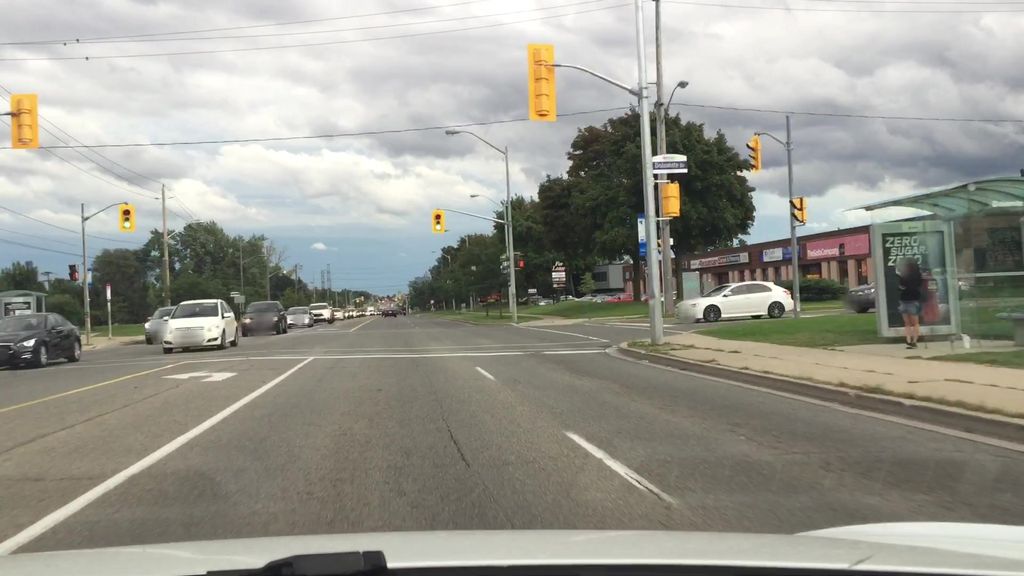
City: toronto